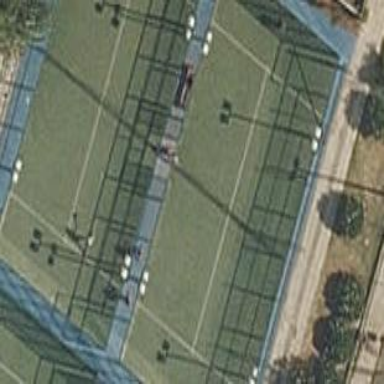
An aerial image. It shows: Pitch for leisure activities.